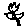
Label: flower